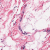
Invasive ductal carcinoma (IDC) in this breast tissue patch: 0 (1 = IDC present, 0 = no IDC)